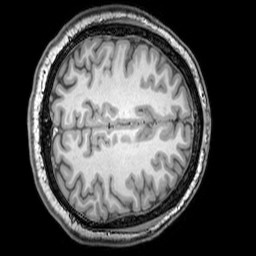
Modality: T1w
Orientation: axial
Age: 22
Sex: male
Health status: healthy
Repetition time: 0.081 s
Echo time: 0.037 s